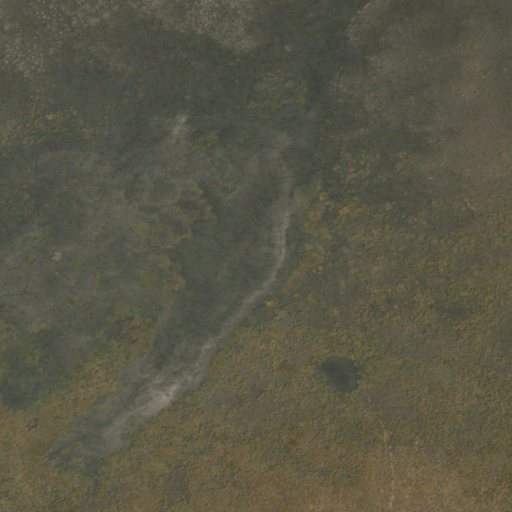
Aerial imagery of valley in Nevada named Holy Valley containing herbaceous wetlands, woody wetlands, and shrub